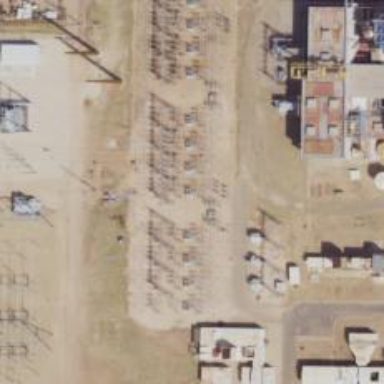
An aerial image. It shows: Switch used for power control.